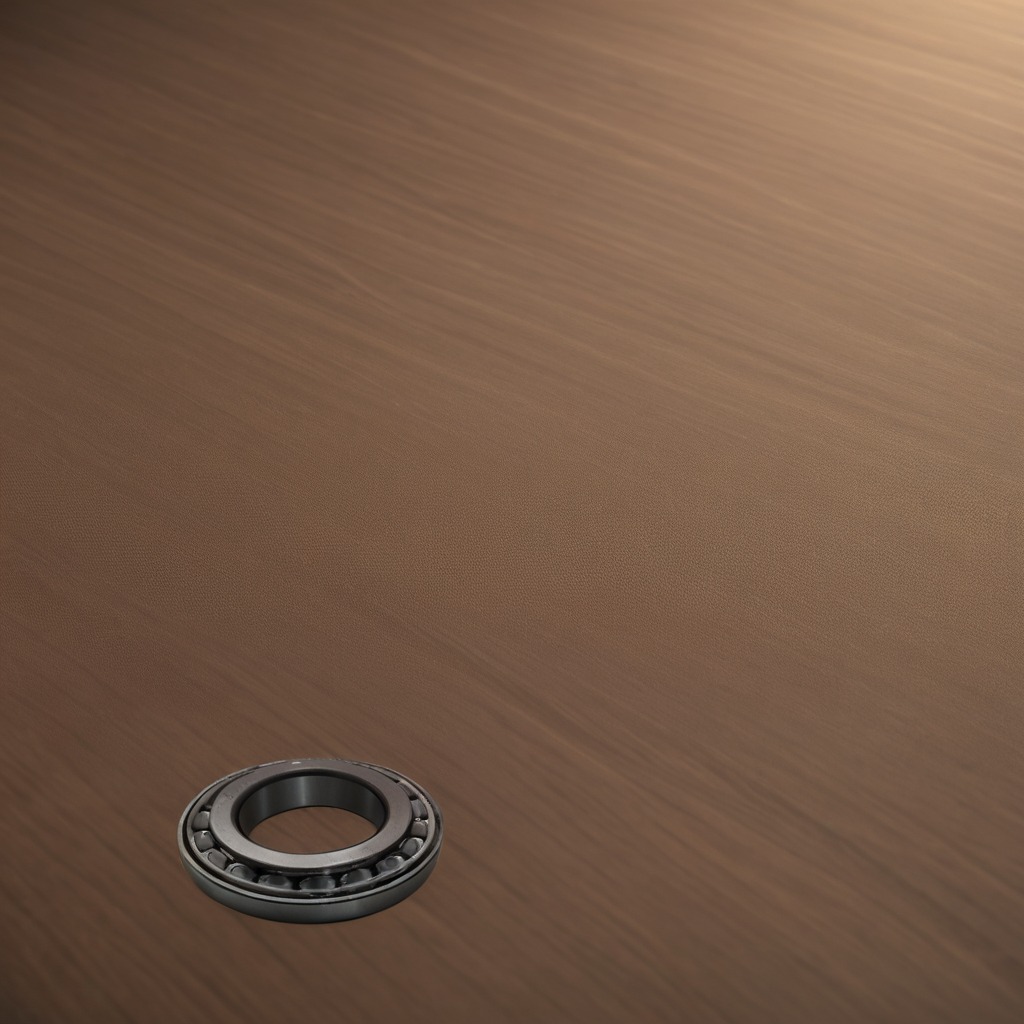
A metal ball bearing lies on the wooden table.